Question: I have a List with following values
'''
List<Calculations> calcs = new List<Calculations>();
Calculations cal = new Calculations();
cal.TotalTotalC2 = Convert.ToInt32(reader["TotalTotalC2"].ToString());
cal.TotalTotalC3 = Convert.ToInt32(reader["TotalTotalC3"].ToString());
cal.TotalC1C4IOM = Convert.ToInt32(reader["TotalC1C4IOM"].ToString());
cal.TotalC1C4MDR = Convert.ToInt32(reader["TotalC1C4MDR"].ToString());
calcs.Add(cal);
'''
i need to Bind these Numeric values in the following table format.left hand side plain text and right hand side the bound values.

Can some one plz tell me that how can i use GridView to bind in above format.
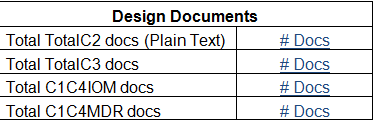
Answer: I had to dynamically generate a DataTable and then bind it to GridView
'''
DataTable dt=new DataTable();
dt.Columns.Add("Title", typeof(string));
dt.Columns.Add("Count", typeof(int));
foreach (Calculations item in calcs )
{
dt.Rows.Add("Total ...", item.TotalTotalC2);
dt.Rows.Add("Total ...", item.TotalTotalC3);
}
'''